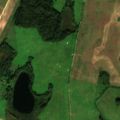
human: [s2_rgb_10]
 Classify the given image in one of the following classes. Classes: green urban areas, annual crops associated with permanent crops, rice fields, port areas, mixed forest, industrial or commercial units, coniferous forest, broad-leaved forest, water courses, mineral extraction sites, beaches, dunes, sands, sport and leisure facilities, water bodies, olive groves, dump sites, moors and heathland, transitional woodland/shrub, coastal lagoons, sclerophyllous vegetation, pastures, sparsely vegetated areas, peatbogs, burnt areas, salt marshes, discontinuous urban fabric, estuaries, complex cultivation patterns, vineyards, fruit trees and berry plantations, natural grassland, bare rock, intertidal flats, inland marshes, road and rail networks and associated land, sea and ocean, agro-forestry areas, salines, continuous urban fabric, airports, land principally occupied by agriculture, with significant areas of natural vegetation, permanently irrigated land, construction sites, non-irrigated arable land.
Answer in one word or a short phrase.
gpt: non-irrigated arable land, pastures, land principally occupied by agriculture, with significant areas of natural vegetation, broad-leaved forest, transitional woodland/shrub